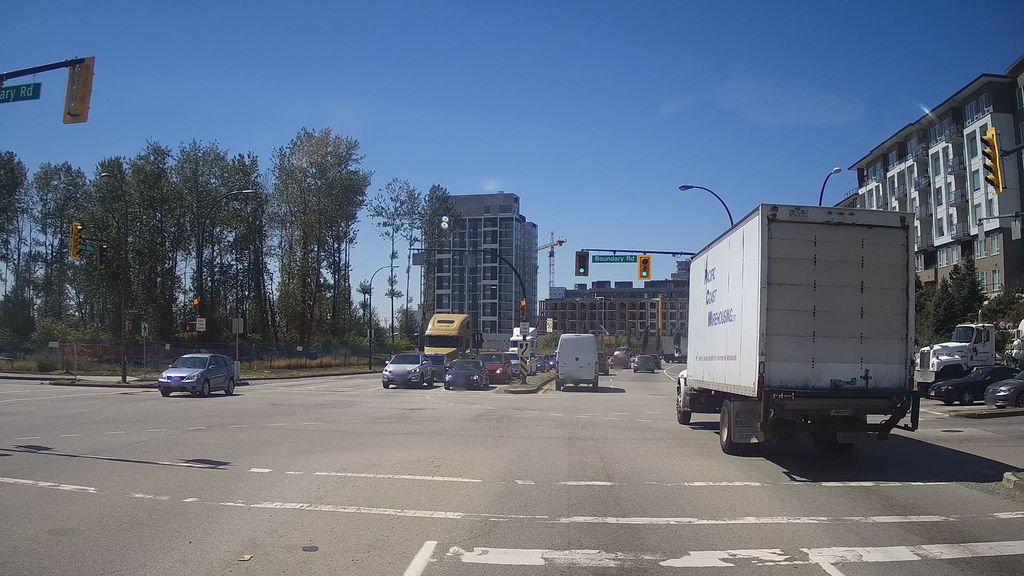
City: vancouver